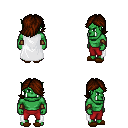
a pixel art fantasy rpg character, male body template, orc, green skin, white cape, red pants, brown swoop hairstyle, leather bracers, brown slippers, four views (front, back, left, right), 2x2 character sprite sheet, small pixel art, hard edges, no anti-aliasing